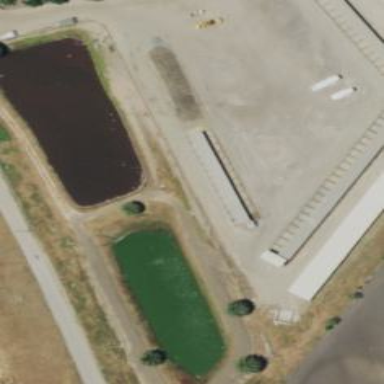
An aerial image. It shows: Pond of water described as "Manure Pond from the Dairy Unit".